Interaction volume radius: 10 \u00c5
Interaction volume height: 35 \u00c5
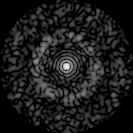
Disorder parameter: 0.8328